Field crop: maize
Growth stage: 2
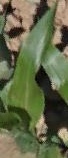
Species: maize